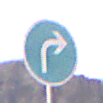
Verkehrszeichen: VorgeschriebeneFahrtrichtungRechts
Umgebung: Outdoor, RoadRail
Tageszeit: Dawn
Wetter: Clear
Licht: Natural
Jahreszeit: NotSpecified
Kontrast: LowContrast